Question: I'm using <URL> to show PDF file content.
'''
<iframe
class="pdf"
webkitallowfullscreen=""
mozallowfullscreen=""
allowfullscreen=""
frameborder="no"
width="'.$width.'"
height="'.$height.'"
src="'.$baseurl.'/assets/pdf/web/viewer.html?file='.urlencode($pdf_url).'"
data-src="'.$pdf_url.'">
'.$pdf_url.'
</iframe>
'''

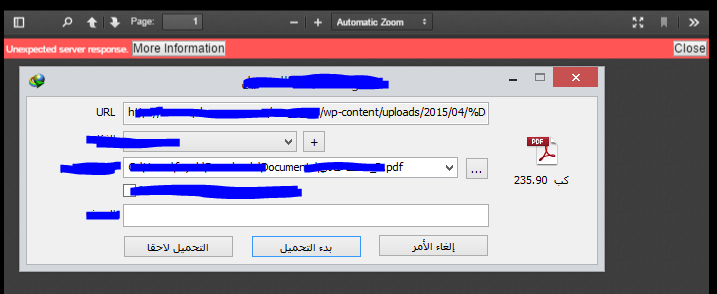
Answer: This is not something related to developing issue , this is something related to user specific environement.
Using ,any URL that ends with a media extension (e.g *.JPG , *.PNG , *.MP4 , *.WMV , *.PDF ..etc ) will be downloaded automatically , However on the other hand if the user doesnt have installed , the file will be viewed immediately in browser window.
1. Remove PDF extension Handler from IDM , to prevent auto download, and i think the image explains it very well.

1. Modify response header for your PDF link to force your browser to view pdf inside its view , please consider that each browser may handle the response differently , more details about this method can be found here.
> As a developer you shouldnt handle each user specific environment , we
suppose that when user installs a specific app to handle generic files
, then it is his/her role to handle that application , and not the
developer role , cause if you follow this algorithm you jump inside
infinite loop handling different users specific setup.